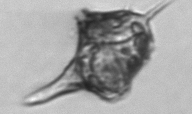
Label: Amylax